Aerial crown-view tile of a tropical tree (Barro Colorado Island, Panama), acquired 20240813:
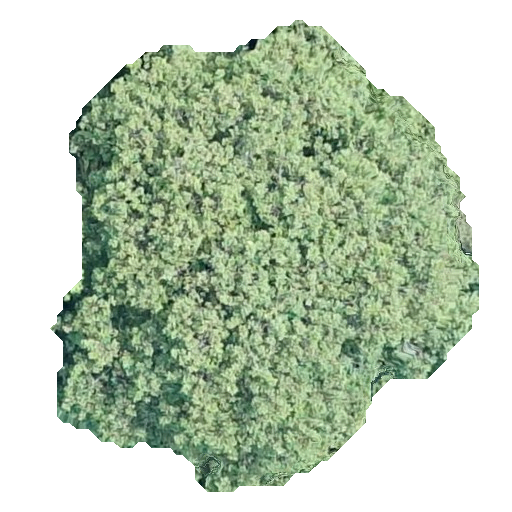
Species: Spondias radlkoferi
GBIF accepted scientific name: Spondias radlkoferi
Crown area: 218.921 m²